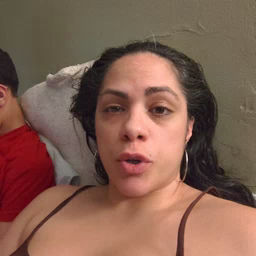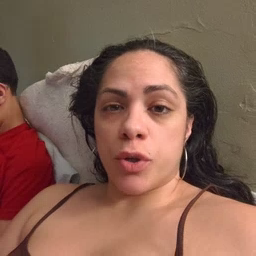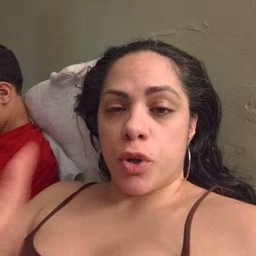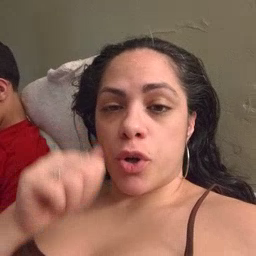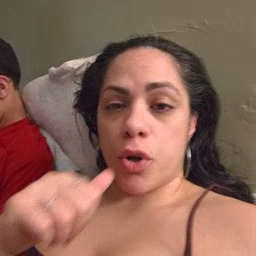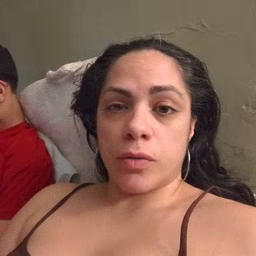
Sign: girl